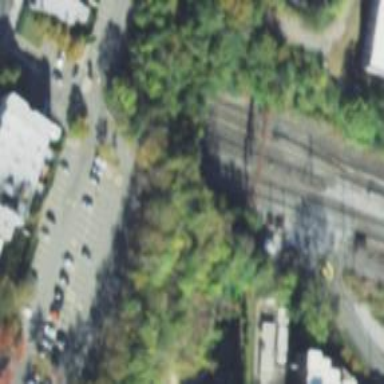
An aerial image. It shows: Railway with electrified contact lines.